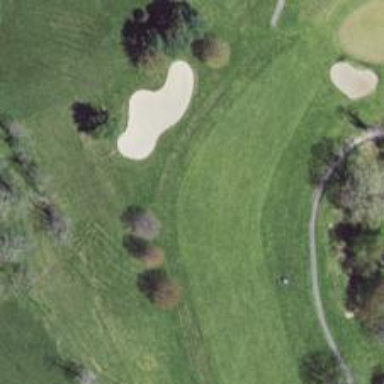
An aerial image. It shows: Golf hole.